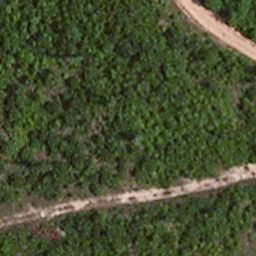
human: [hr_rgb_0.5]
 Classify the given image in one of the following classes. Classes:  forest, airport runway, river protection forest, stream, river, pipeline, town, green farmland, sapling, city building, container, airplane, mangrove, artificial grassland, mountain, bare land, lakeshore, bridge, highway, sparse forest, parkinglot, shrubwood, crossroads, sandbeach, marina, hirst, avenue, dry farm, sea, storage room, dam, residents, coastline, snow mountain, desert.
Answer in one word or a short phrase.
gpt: avenue